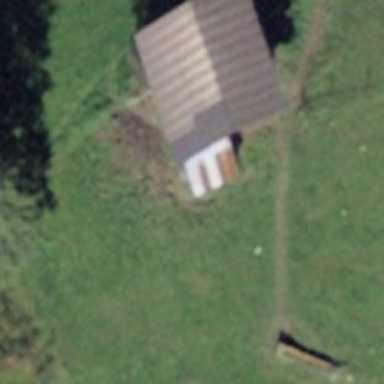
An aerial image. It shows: Rural barn.